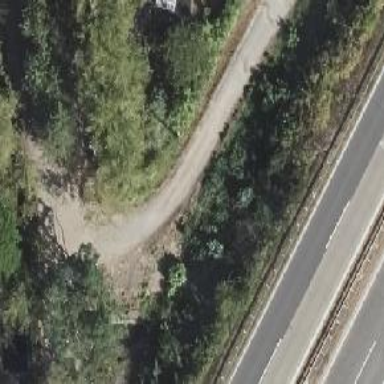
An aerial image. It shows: Service road with smooth asphalt surface of grade 1 tracktype.